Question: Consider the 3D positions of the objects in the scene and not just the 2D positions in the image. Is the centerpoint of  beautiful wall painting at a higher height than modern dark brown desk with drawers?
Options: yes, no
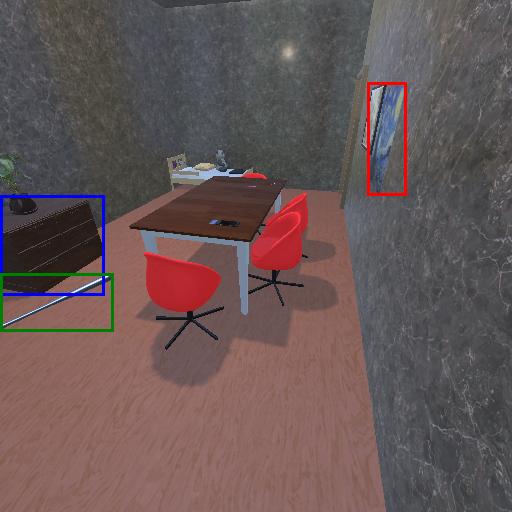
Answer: yes